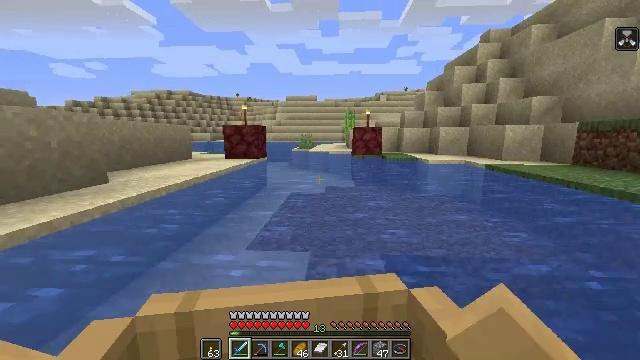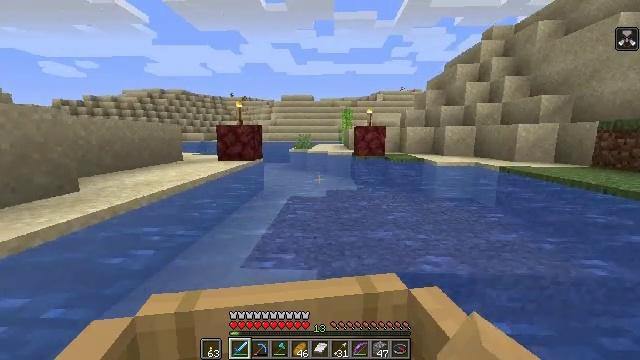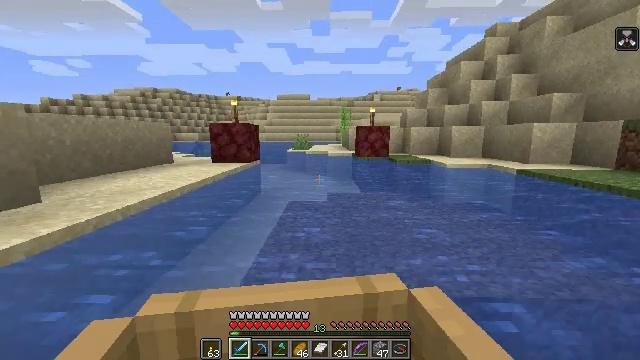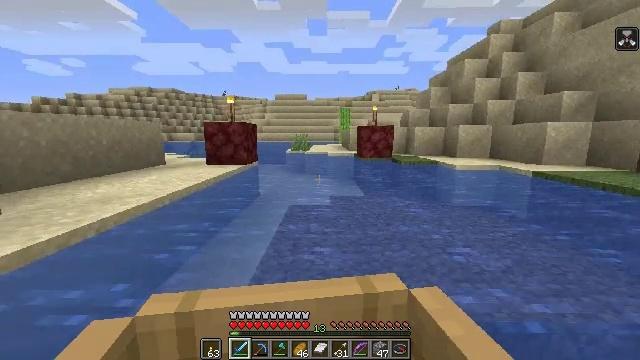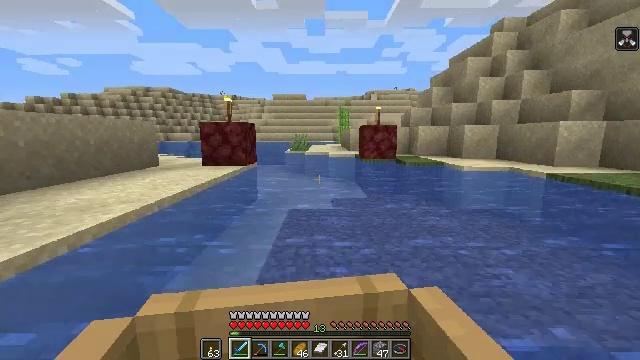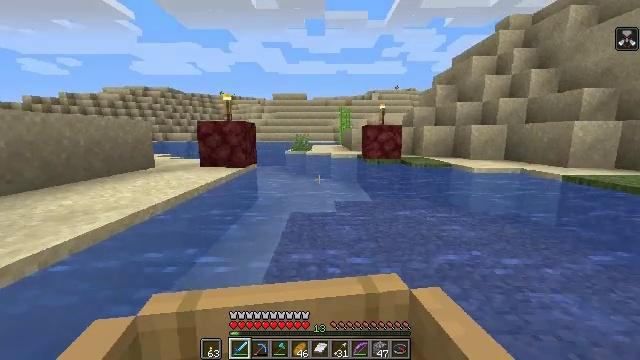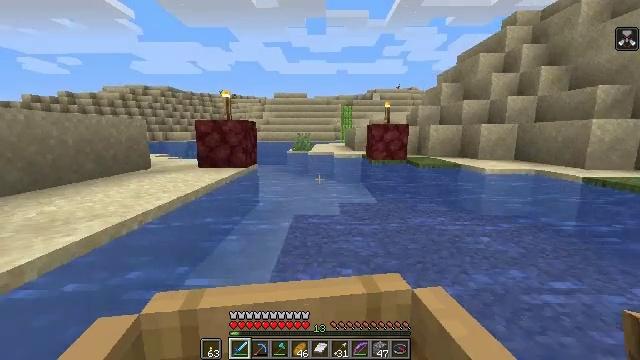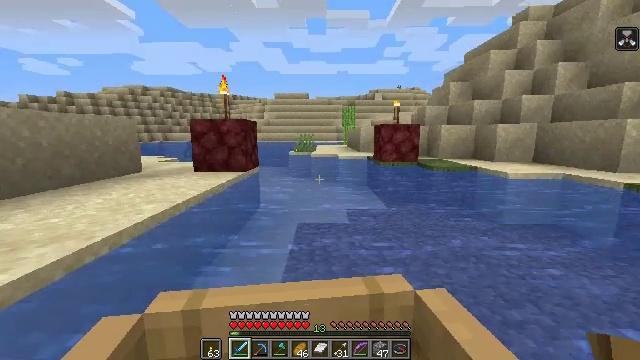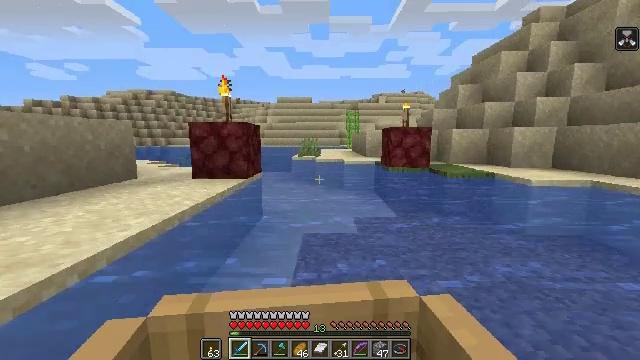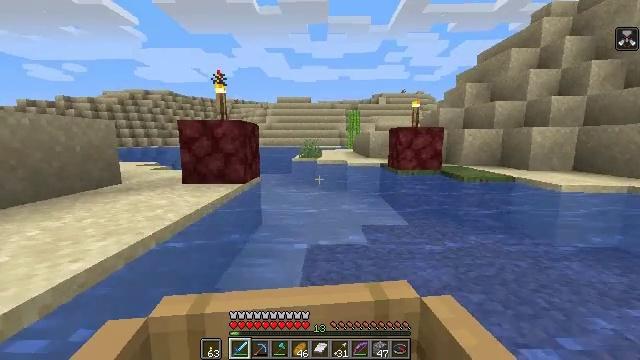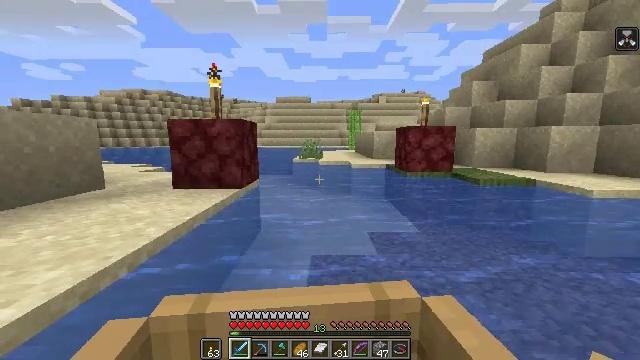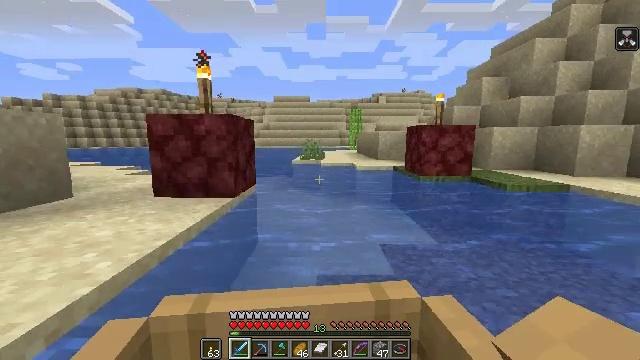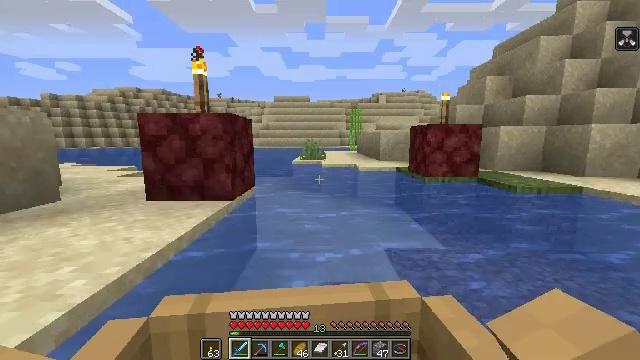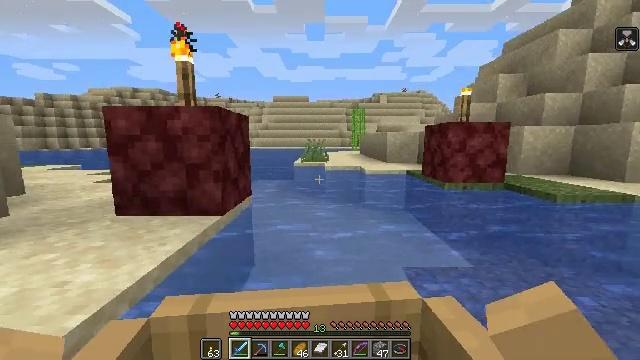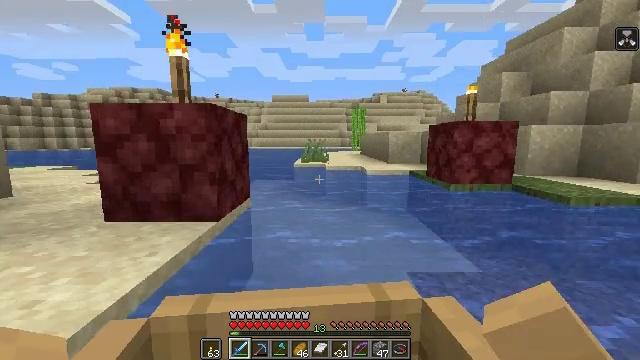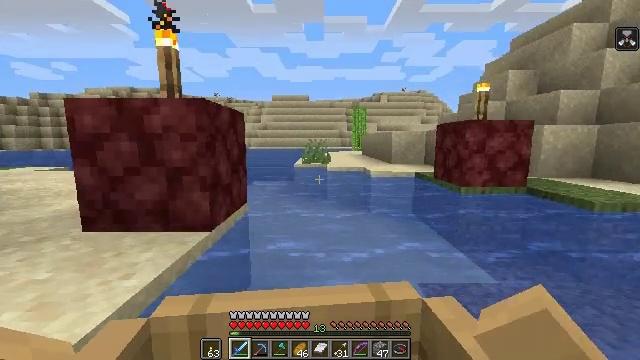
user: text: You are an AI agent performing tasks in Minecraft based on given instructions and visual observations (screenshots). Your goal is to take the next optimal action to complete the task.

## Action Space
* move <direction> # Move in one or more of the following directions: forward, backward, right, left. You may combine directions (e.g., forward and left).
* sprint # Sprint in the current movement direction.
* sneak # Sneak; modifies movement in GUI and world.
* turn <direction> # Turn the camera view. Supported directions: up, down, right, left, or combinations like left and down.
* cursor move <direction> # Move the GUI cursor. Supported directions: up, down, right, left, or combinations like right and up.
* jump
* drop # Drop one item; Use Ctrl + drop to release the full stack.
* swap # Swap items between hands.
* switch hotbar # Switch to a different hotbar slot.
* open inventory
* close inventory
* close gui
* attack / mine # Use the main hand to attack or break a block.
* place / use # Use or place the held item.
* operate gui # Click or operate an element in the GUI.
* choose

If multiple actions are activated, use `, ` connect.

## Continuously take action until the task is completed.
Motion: motion action
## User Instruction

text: Mine tall seagrass from underwater.
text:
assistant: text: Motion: move forward
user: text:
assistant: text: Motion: move forward
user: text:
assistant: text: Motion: move forward
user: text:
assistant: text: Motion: move forward
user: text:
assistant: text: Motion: move forward
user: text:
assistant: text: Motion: move forward
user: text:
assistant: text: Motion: move forward
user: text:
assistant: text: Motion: move forward
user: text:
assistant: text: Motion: move forward
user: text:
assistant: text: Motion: move forward
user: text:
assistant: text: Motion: move forward
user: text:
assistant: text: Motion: move forward
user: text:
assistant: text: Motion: move forward
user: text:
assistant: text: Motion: move forward
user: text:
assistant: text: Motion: move forward
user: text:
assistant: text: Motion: move forward
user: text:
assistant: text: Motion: move forward and move left
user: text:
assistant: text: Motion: move forward and move left
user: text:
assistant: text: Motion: move forward and move left
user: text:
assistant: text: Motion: move forward and move left
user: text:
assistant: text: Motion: move forward and move left
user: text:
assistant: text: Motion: move forward and move left
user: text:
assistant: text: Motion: move forward and move left
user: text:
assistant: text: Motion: move forward
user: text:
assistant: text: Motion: move forward
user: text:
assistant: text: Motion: move forward
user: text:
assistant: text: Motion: move forward
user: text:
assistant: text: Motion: move forward
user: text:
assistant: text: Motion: move forward and move right
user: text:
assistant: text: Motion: move forward and move right